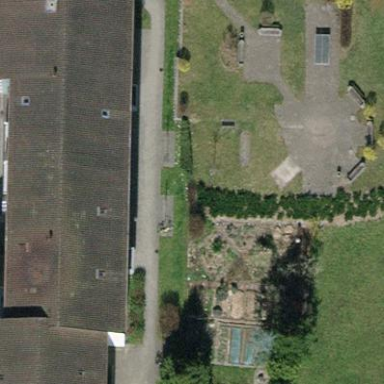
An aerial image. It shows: Playground area for leisure activities on the land.